Question: I'm developing a WPF XBAP application. When i try to open it in Internet Explorer (9.0.8112.16421 Update version 9.0.9 KB2722913, Windows 7) every time security warning is popped up. Twice.

That's very annoying and acceptable only in developer environment, there is a need to turn them both off. Project configuration is as follows : Security - "Enable ClickOnce security settings" (when its disabled application won't run at all) - "This is a full trust application"; "Signing" - "Sign the ClickOne manifests" (with test certificate which is imported to Trusted Root Certification Authorities). In IE both internet and intranet zones have "WPF browsers applications" set to "Enable" (that may not have effect because *.xbap is loaded from file system). In case I don't have alternative ways to integrate WPF application into browser (Silverlight is not an option, there is a requirement about full .NET framework targeting) i'm looking for solution of above described problem. Thanks in advance.
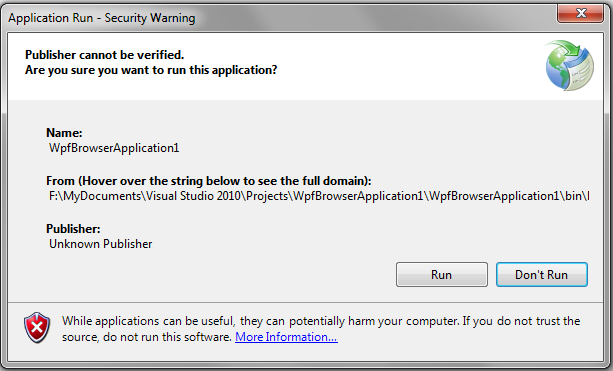
Answer: Problem was solved via manual addition of assembly's certificate (*.pfx) to Trusted Root Certification Authorities and Trusted Publishers as described here : <URL>